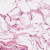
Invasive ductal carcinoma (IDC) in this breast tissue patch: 0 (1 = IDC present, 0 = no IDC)